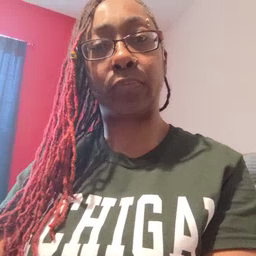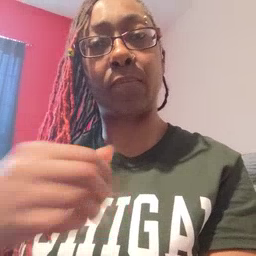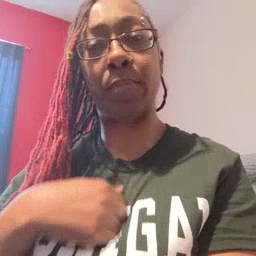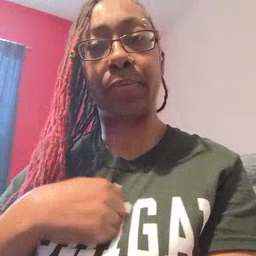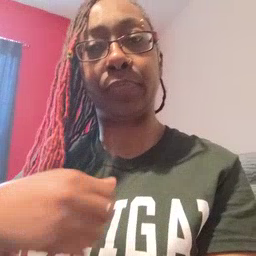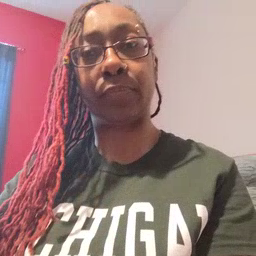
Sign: bath